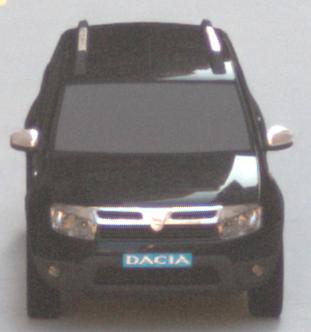
Make: Dacia
Model: Duster dCi 110 FAP
Detailed model: Duster (I)
Model produced from: 2010/06
Model produced until: 2013/11
Doors: 5
Color: black
Road condition: dry road
Daytime: morning or afternoon
Contrast: medium contrast